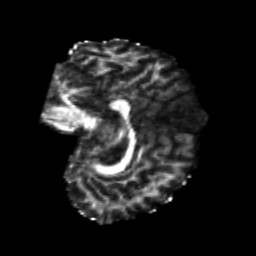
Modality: FA
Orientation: sagittal
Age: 20
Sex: female
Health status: healthy
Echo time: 0.074 s